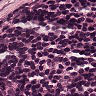
Metastatic tissue present: no